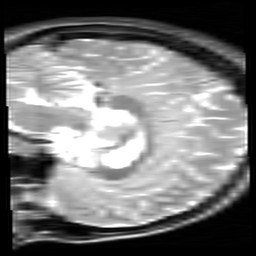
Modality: inplaneT2
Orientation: sagittal
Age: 18
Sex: female